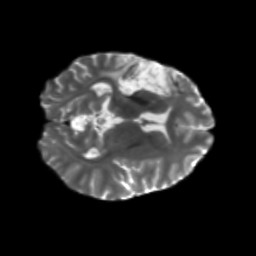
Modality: T2w
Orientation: axial
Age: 36
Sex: female
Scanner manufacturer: siemens
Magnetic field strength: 3 T
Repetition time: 5.25 s
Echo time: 0.08 s